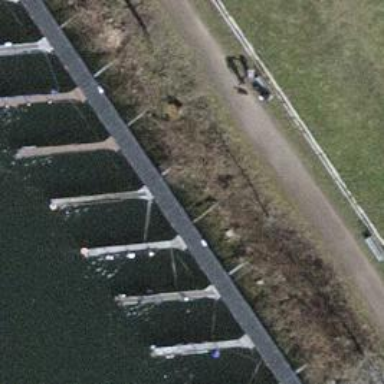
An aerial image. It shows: Pier made of metal with mooring facilities.